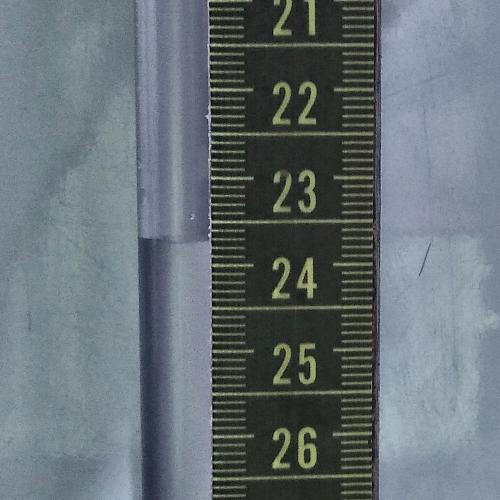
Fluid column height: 23.7 cm